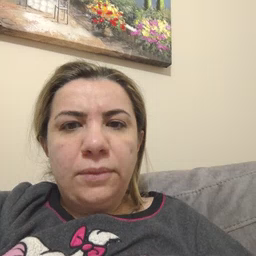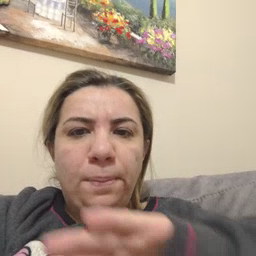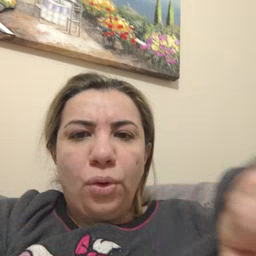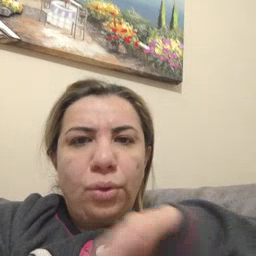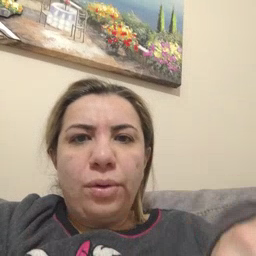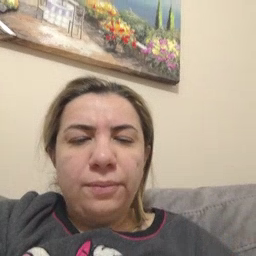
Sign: pool